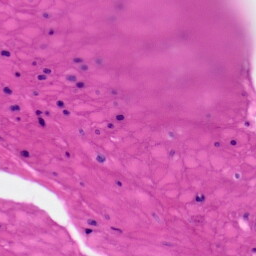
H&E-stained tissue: Skin